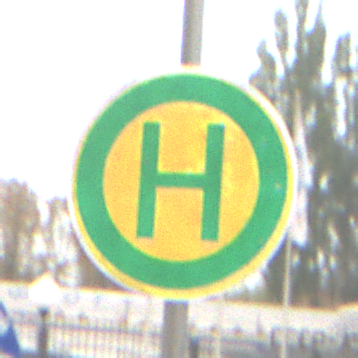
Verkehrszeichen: Haltestelle
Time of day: MorningAfternoon
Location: Outdoor (Suburban)
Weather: Overcast
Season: NotSpecified
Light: Natural